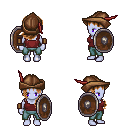
a pixel art fantasy rpg character, female body template, dark elf, purple skin, maroon pirate shirt, teal pants, brown left-swept hairstyle, leather cap, leather bracers, shield, four views (front, back, left, right), 2x2 character sprite sheet, small pixel art, hard edges, no anti-aliasing